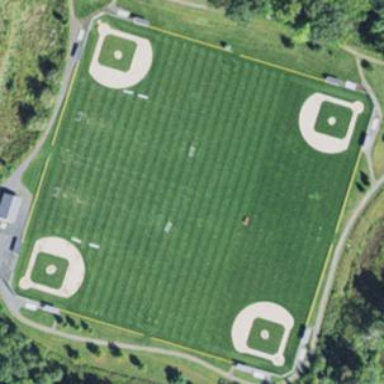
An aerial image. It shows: Pitch used for soccer and baseball activities.